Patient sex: M
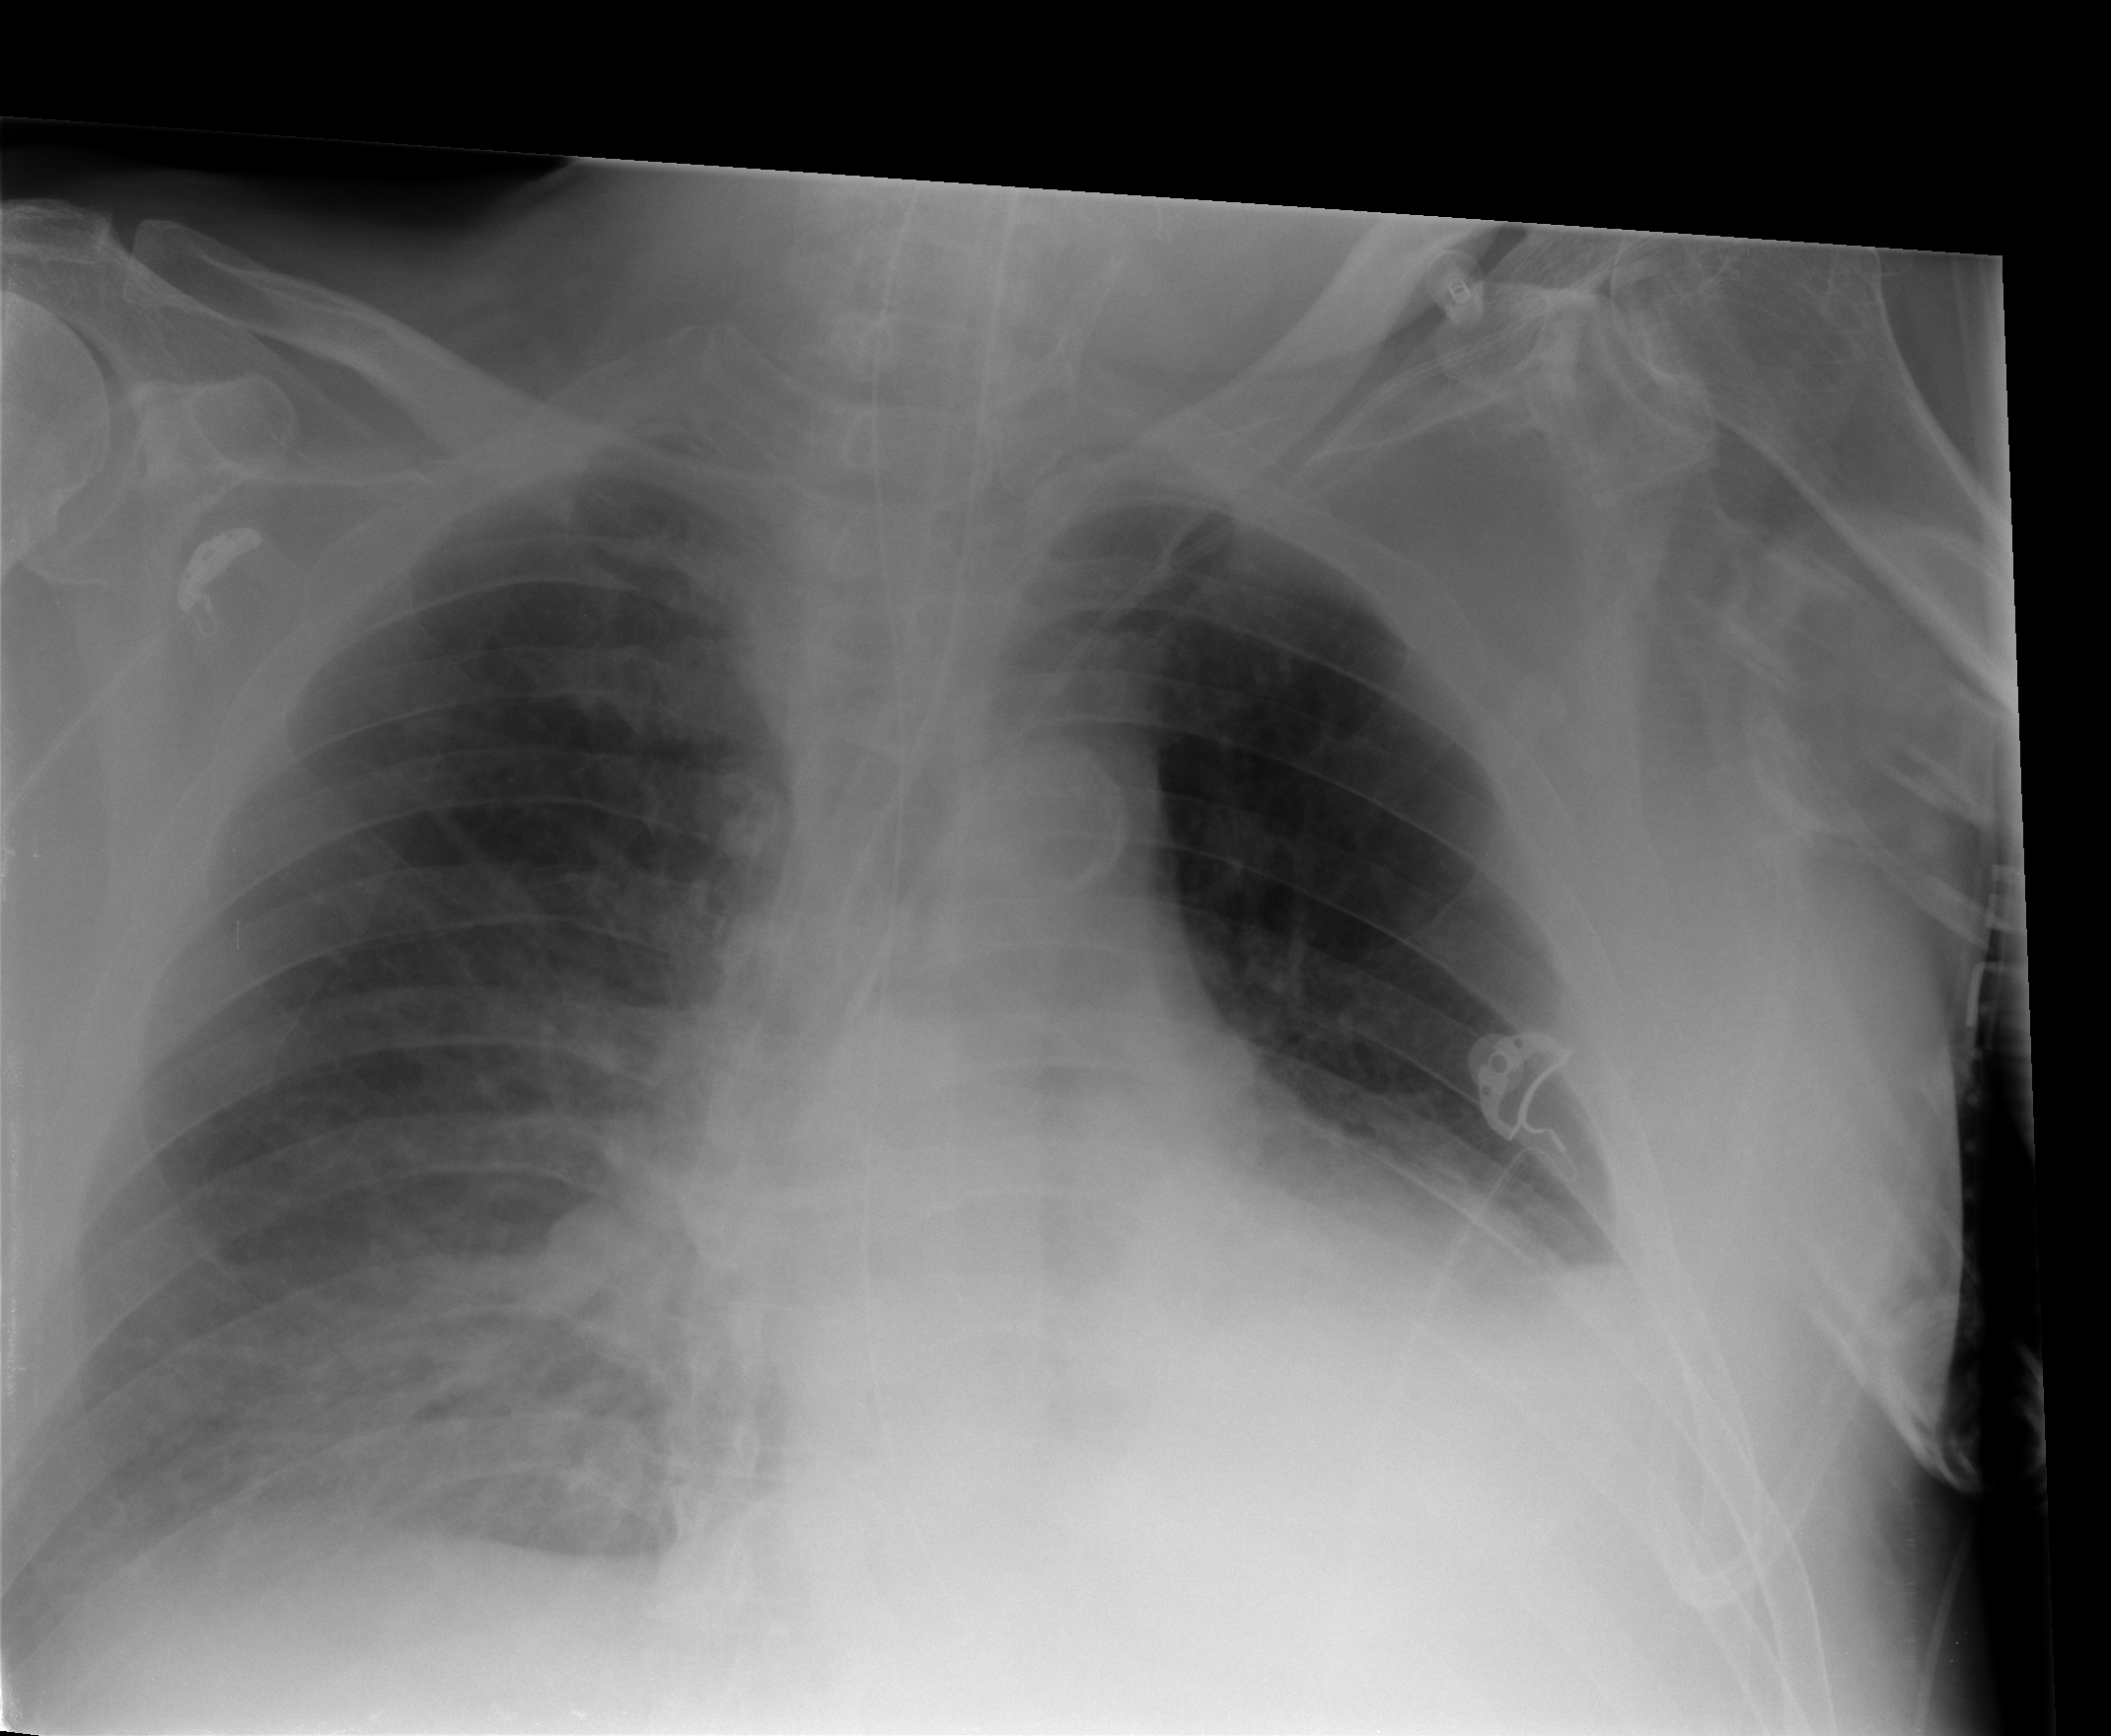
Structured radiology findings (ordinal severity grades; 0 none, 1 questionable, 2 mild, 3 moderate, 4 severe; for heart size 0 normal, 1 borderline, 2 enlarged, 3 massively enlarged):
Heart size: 0
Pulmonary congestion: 1
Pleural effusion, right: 2
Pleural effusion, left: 2
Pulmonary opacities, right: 1
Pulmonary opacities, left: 0
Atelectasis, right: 2
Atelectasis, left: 2